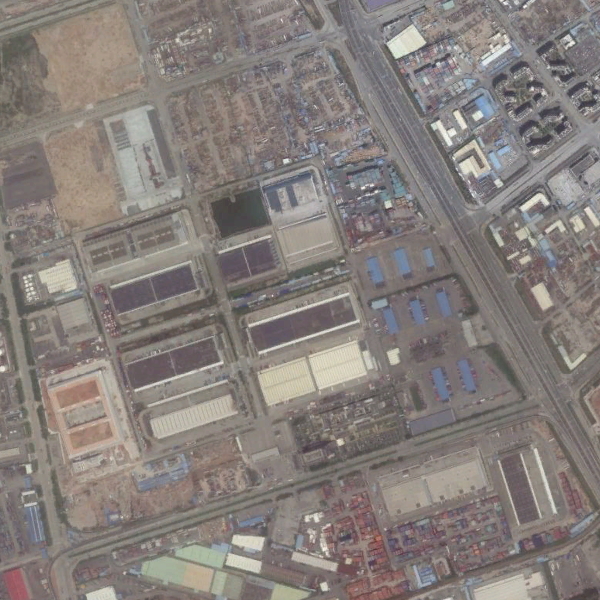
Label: Industrial